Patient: sex F, age 73
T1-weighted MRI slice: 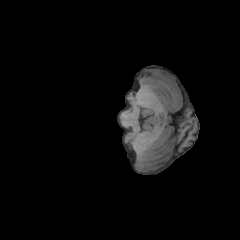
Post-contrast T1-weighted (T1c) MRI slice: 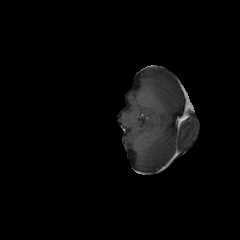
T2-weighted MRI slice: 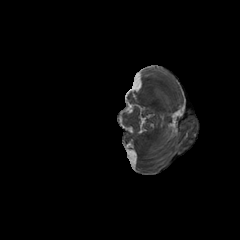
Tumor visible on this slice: no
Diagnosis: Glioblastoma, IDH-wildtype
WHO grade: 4